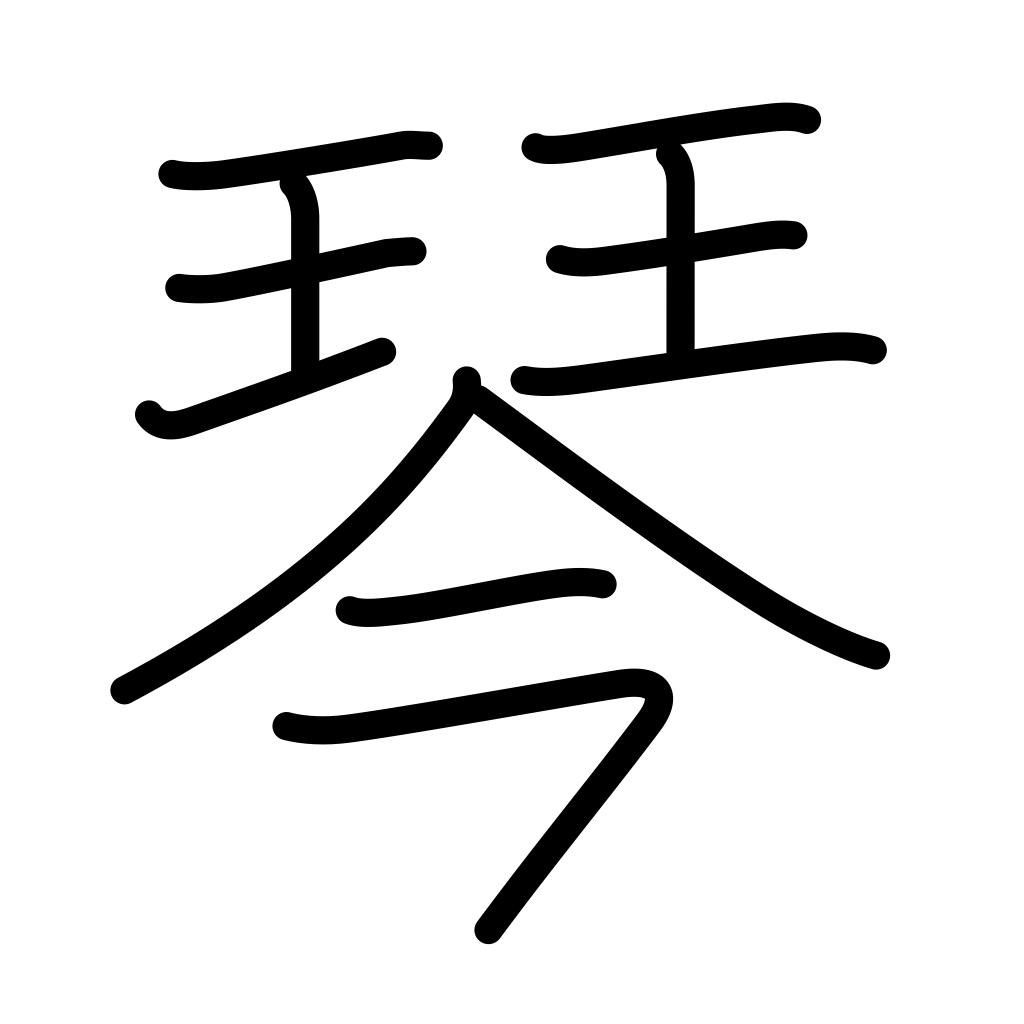
Meaning: harp, koto